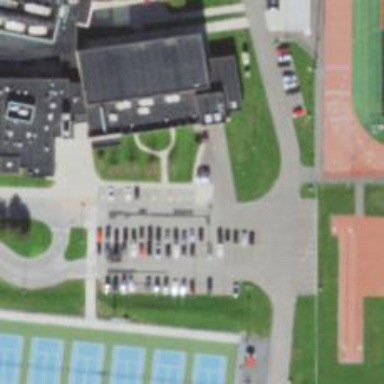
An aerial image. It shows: Parking space.